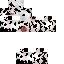
A female human skin with medium skin, wearing brown long hair dressed in a blue hoodie and black pants, featuring a closed mouth.